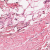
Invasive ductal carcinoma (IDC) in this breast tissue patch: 0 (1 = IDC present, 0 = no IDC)